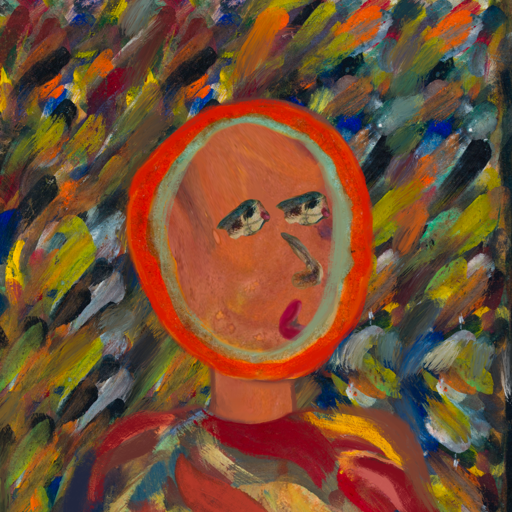
Background: An_Impression, Head And Neck Side: Mother_And_Son_Son, Face Side: Pipe, Bust: Mother_And_Son_Son, Hair Side: Sisters, Head Accessory: Blank, Second Necklace: Blank, Necklace: Blank, Baby: Blank